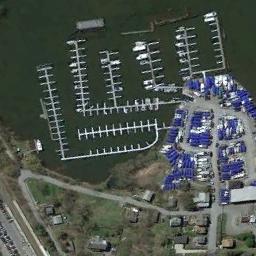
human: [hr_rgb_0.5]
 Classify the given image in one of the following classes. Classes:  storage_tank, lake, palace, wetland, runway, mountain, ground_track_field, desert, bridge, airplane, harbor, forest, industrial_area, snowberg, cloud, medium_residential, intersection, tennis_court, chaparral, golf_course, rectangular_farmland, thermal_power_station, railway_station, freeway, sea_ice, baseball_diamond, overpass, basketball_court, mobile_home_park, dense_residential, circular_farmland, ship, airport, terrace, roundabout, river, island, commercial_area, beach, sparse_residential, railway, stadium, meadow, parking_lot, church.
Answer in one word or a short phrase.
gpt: harbor